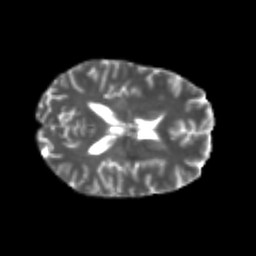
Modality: T2w
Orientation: axial
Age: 24
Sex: female
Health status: healthy
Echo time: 0.074 s